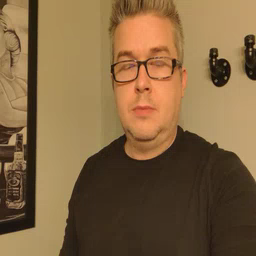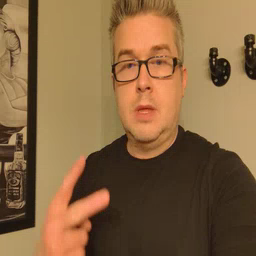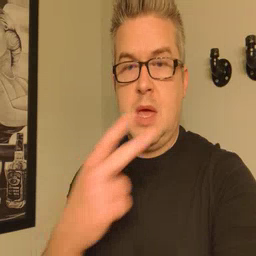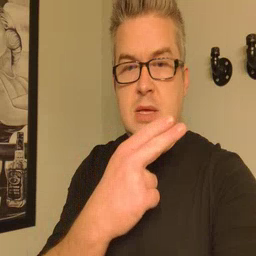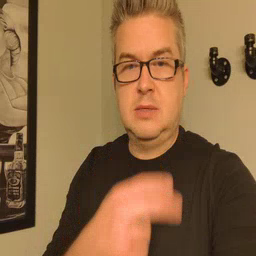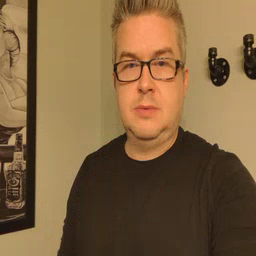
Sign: cut